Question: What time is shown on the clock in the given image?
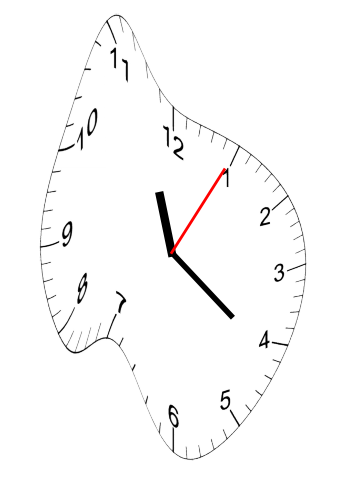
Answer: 11:21:05